Question: I have made this circular graph with the canvas.
The green progress starts from 120 degrees clockwise and ends at 60 degrees clockwise. In canvas you do this with
'''
context.arc(centerx, centery,radius, startangle, endangle, anticlockwise);
'''
But I am finding it too dificult from the SVG. Can anyone tell me how to do it from svg.
The reason why i like to do it from SVG is that when the progress is animated, the quality of the canvas degrades when the screen is zoomed. And by the way if you need a code for this i can give it to you. It is highly configurable:
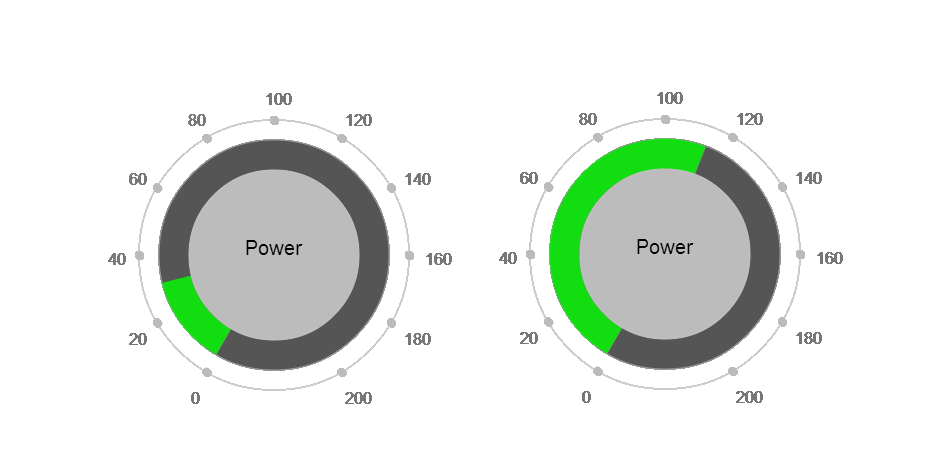
Answer: The arc command of canvas is pretty simple. But in SVG you have to use path to draw circular progress and it is a bit complex.
The code for making progress is
'''
<path d="M startx starty A radiusx radiusy x-axis-rotation large-arc-flag sweep-flag endx endy " />
'''
The idea behind drawing the progress is that you have to draw a path that passes from the circumference of a circle which starts from specified angle and ends at specified angle. There is a mathematical formula for finding point in the circumference of circle which you can use to create path in svg
'''
x = centerx + radius * Math.cos(anglein radians);
y = centery + radius * Math.cos(anglein radians);
'''
To simplify things, i have found a function that calculates the path. You just have to write this:
'''
progress(200, 200, 120, -150, 150);
'''
The progress function takes the following parameters:
'''
progress(centerx,centery,startangle,endangle);
'''
This draws a full progress.If you want to change the progress change the end angle i.e decrease it.This is just the idea behind drawing circular path.
<URL>